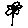
Label: flower